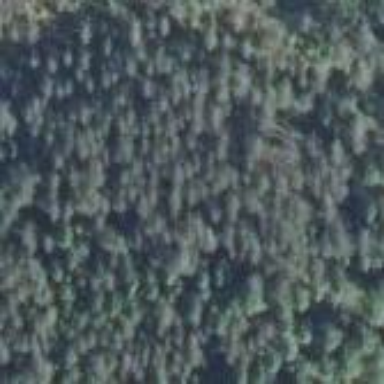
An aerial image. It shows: Woodland consisting mainly of needle-leaved trees.